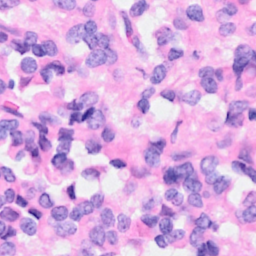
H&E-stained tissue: Breast